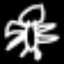
Label: angel